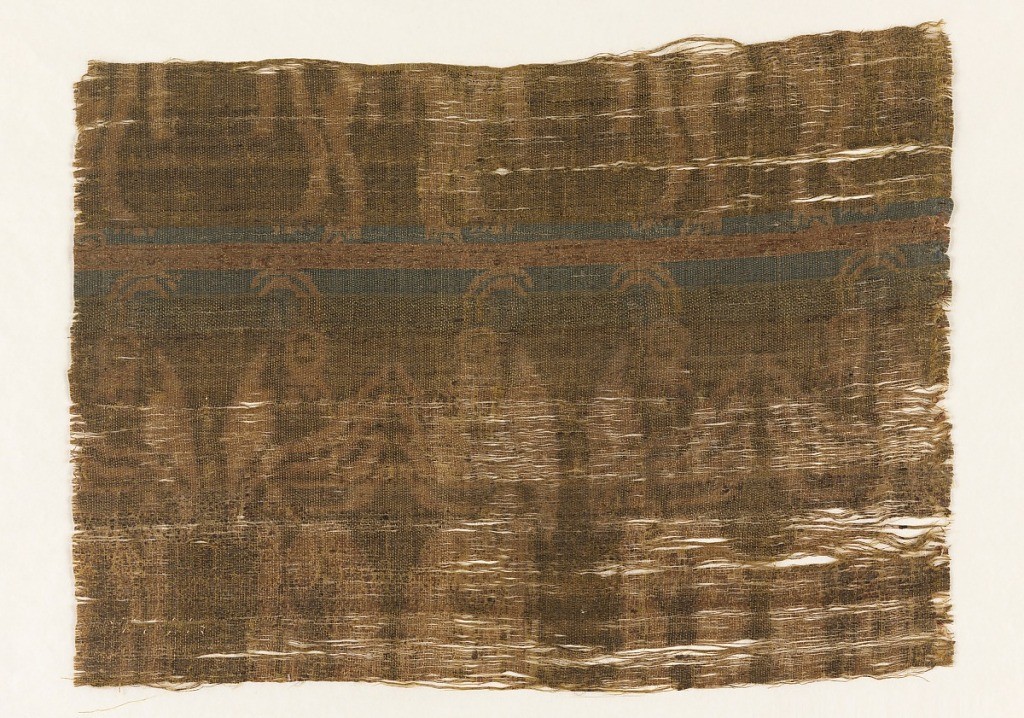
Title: Fragment
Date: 13th–14th century
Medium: silk Technique: compound weft twill (samite)
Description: Dark brown ground  with addorsed winged goats in lighter brown/yellow. Red and two blue stripes approximately 2.5" from top.